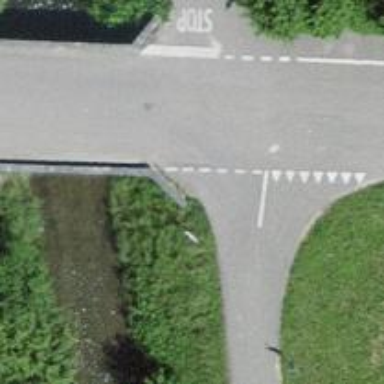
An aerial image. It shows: Road with "give way" sign.